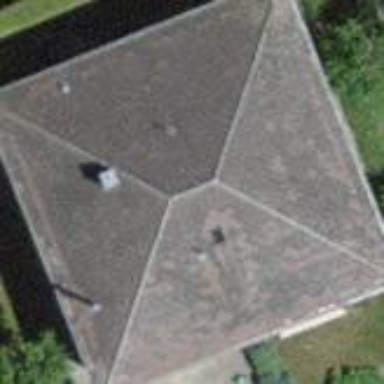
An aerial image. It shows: Residential building with hipped roof.